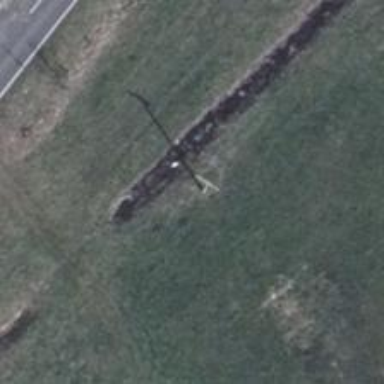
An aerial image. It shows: Power pole.